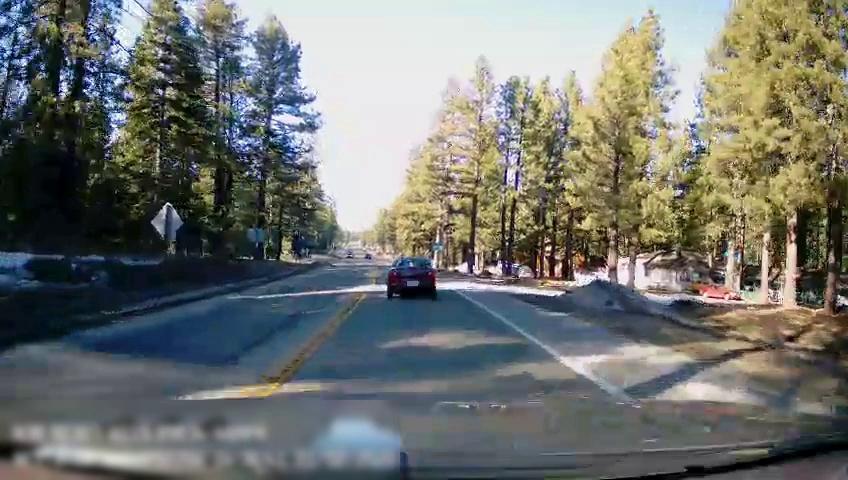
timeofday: Day
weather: Sunny
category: Drivable Space
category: Vehicles | Car
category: Lanes | Opposite Lane
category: Lanes | Current Lane
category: Lanes | Current Lane